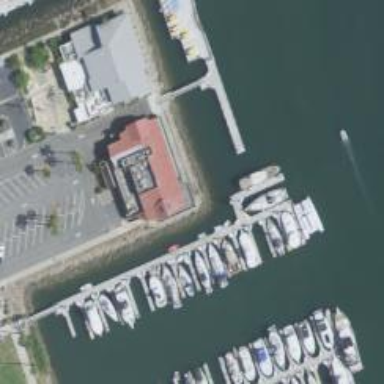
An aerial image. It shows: Man-made pier.